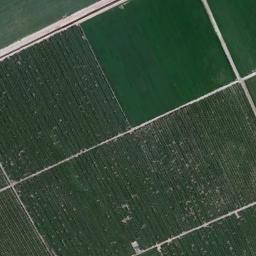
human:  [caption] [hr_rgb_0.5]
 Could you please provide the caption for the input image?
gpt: Three or four neatly arranged green rectangular farm fields .

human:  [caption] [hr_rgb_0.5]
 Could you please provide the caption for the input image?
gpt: There are some green rectangular farmland .

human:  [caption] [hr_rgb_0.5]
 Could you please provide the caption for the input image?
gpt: Several green rectangular farmlands are arranged in neat rows .

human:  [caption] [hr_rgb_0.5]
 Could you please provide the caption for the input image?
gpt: There are many crops in rectangular farmlands .

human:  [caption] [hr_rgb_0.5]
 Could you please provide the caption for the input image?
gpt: There are some green rectangular farmlands .